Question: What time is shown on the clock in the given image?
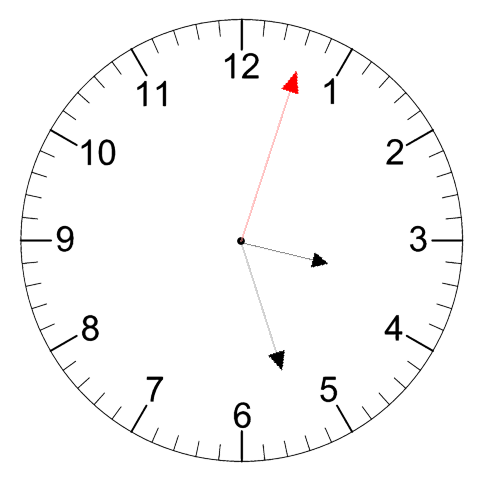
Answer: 03:27:03